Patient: sex F, age 69
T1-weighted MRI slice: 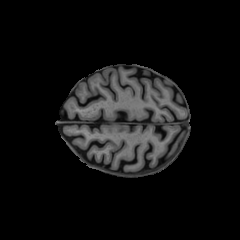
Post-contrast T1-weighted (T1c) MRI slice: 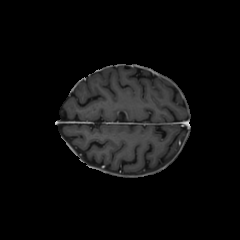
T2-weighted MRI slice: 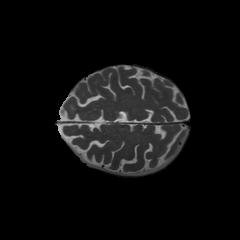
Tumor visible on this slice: no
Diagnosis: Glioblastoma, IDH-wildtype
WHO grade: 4